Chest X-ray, PA view. Patient: 44 years old, sex F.
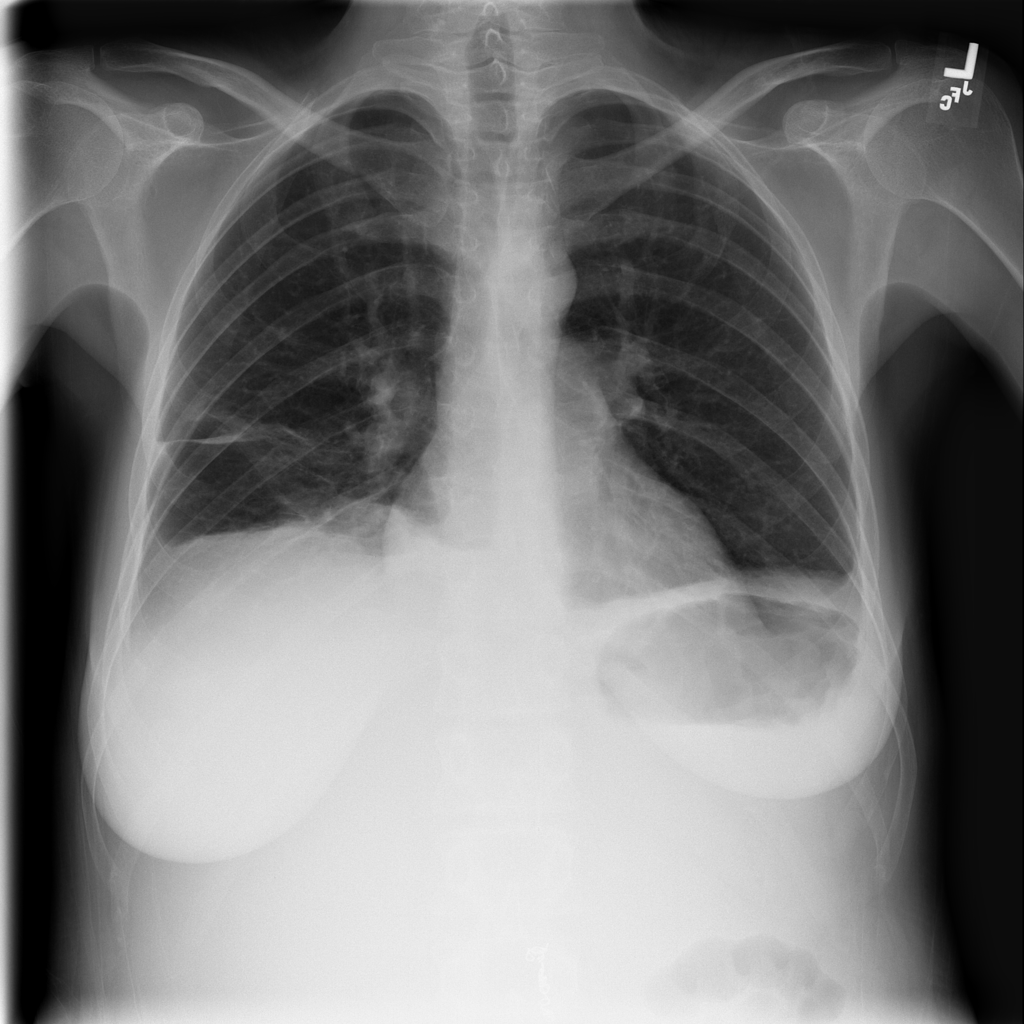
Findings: Atelectasis, Effusion